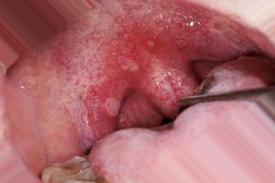
Condition: Mouth Ulcer